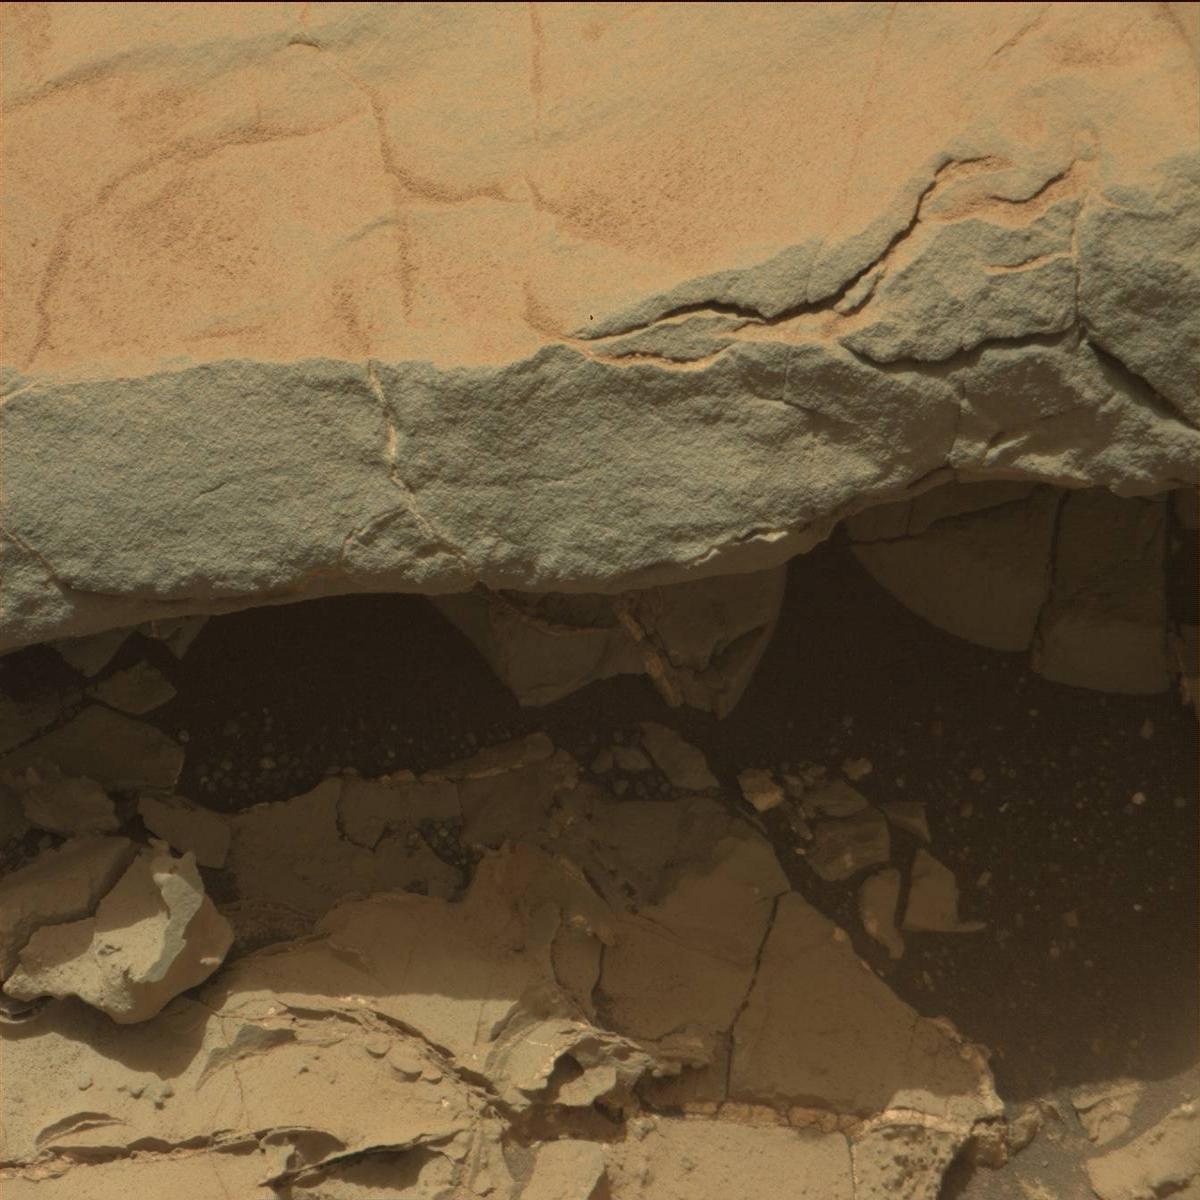
Terrain classes present: Bedrock, Rock, Sand / Soil